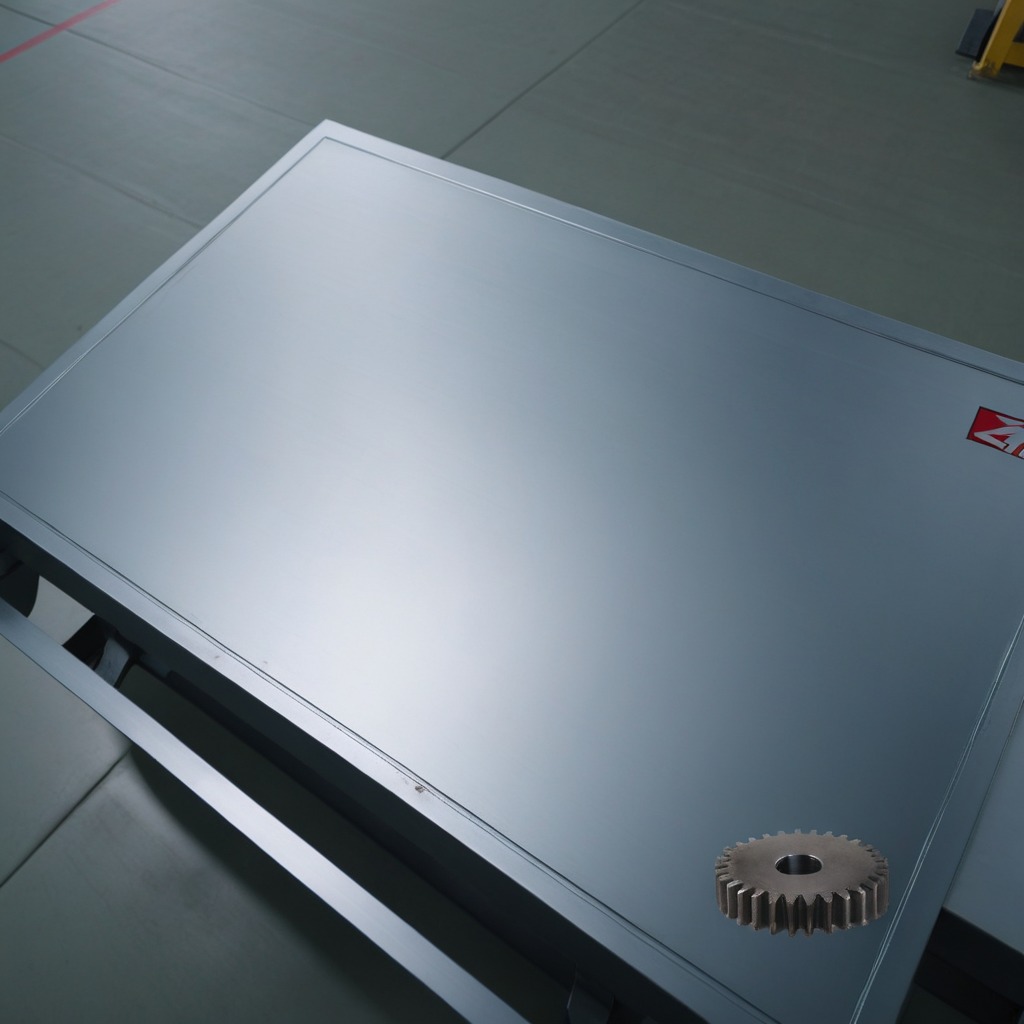
A steel gear with teeth is lying on the toolbox surface.